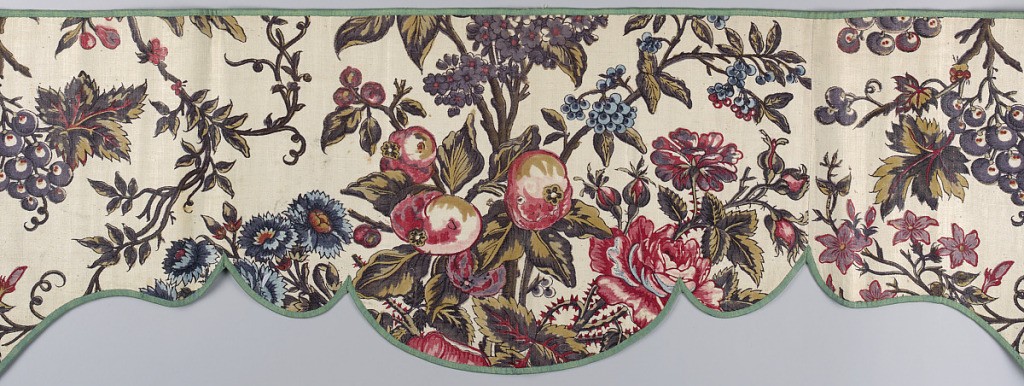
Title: Valances
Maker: Wetter Freres, France, 1802
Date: late 18th century
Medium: cotton Technique: block printed on plain weave
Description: Two shaped  valances made of the same fabric. The width differs on each of them but the height is the same. The pattern is a polychrome design of fruits and flowers on a white background. The valances are interlined, lined with linen plain weave and bound with woven green silk tape. The original glaze is on the fabric.